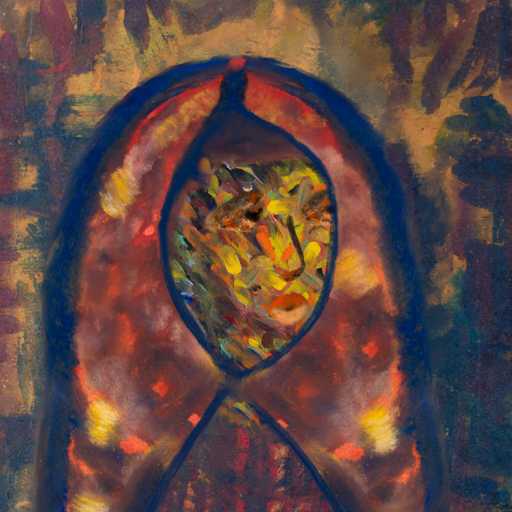
Background: InTheSun, Head And Neck Side: An_Impression, Face Side: Gypsy_Queen, Bust: In_The_Sun, Hair Side: Blank, Head Accessory: Mother_And_Son_Mother_Scarf, Second Necklace: Blank, Necklace: Blank, Baby: Blank